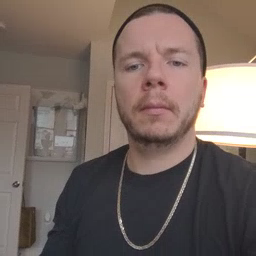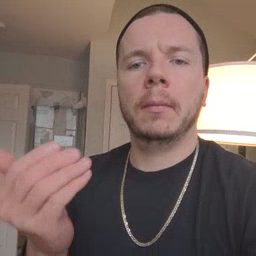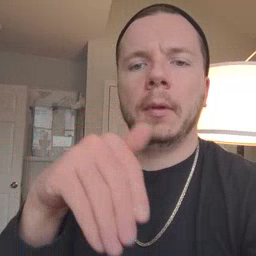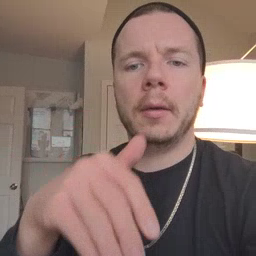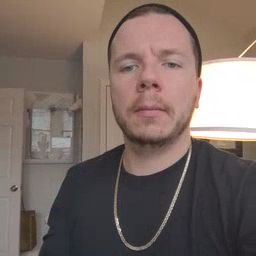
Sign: night